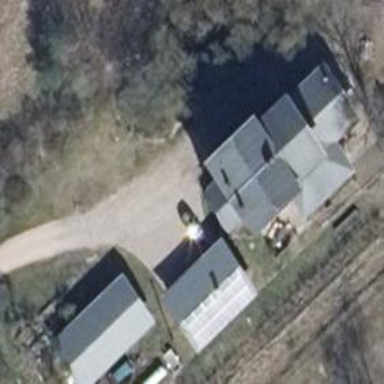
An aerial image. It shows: Driveway leading to service road.